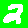
Digit: 2